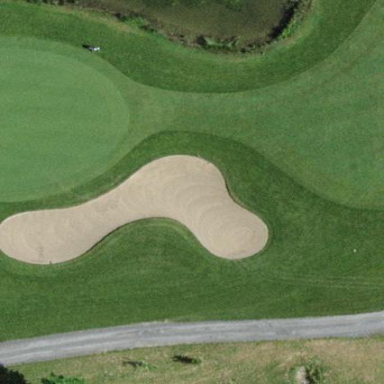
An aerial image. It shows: Bunker on golf course.